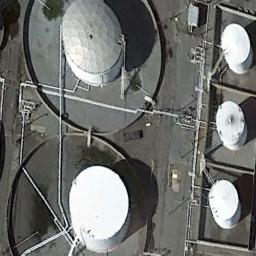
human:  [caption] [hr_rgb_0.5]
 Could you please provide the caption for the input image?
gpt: There is a building next to the storage tanks .

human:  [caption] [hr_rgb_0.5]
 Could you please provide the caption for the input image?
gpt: There are nine tanks of different size .

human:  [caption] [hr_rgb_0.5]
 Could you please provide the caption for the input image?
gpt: There are several neatly arranged large oil storage tanks and many pipelines in the factory .

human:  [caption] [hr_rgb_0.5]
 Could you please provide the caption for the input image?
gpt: There are two big and three small white storage tanks on the bare land .

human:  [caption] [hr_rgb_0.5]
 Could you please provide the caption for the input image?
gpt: There are five storage tanks of different sizes .